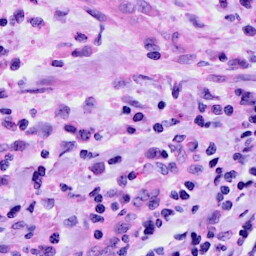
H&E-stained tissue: Cervix